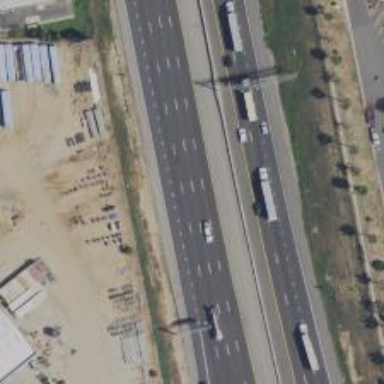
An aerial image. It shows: Motorway junction.